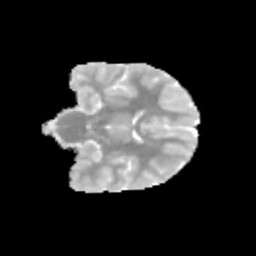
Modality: MD
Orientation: coronal
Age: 13
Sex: male
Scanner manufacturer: siemens
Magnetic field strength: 3 T
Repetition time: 3.8 s
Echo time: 0.07 s